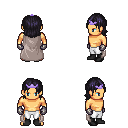
a pixel art fantasy rpg character, male body template, human, tanned skin, gray cape, white pants, raven long bangs hairstyle, purple tiara, metal gloves, black shoes, four views (front, back, left, right), 2x2 character sprite sheet, small pixel art, hard edges, no anti-aliasing